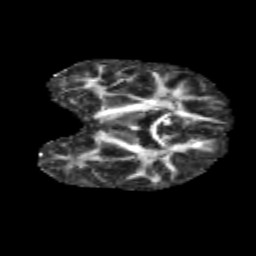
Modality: FA
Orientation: coronal
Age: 11
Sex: male
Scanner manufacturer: siemens
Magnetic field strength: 3 T
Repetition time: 3.8 s
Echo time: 0.07 s